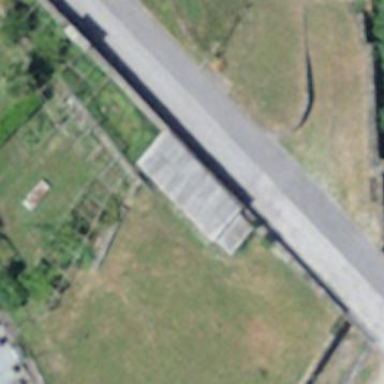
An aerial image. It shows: Shed building.